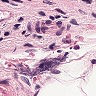
Metastatic tissue present: no